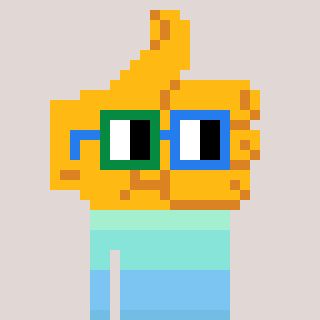
a pixel art character with square green and blue glasses, a thumbsup-shaped head and a darkpink-colored body on a warm background